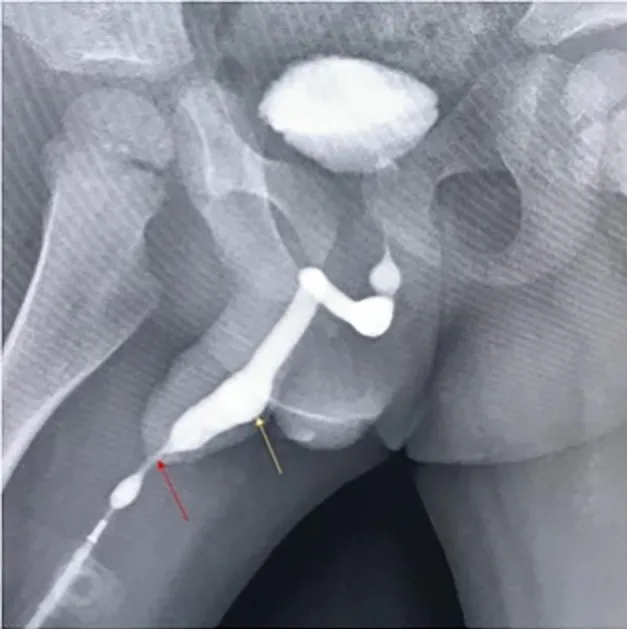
Ascending urethrogram showing meatal narrowing (red arrow) and a proximal urethral diverticulum (yellow arrow).
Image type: radiology (x_ray)